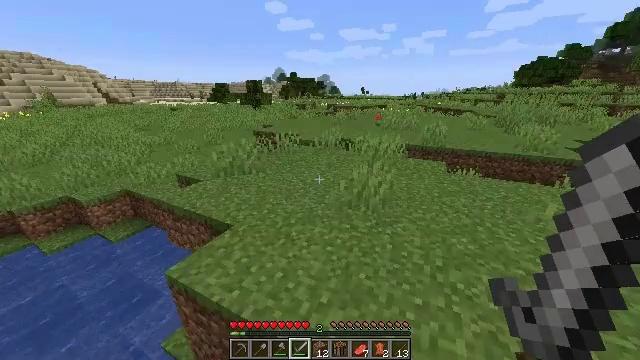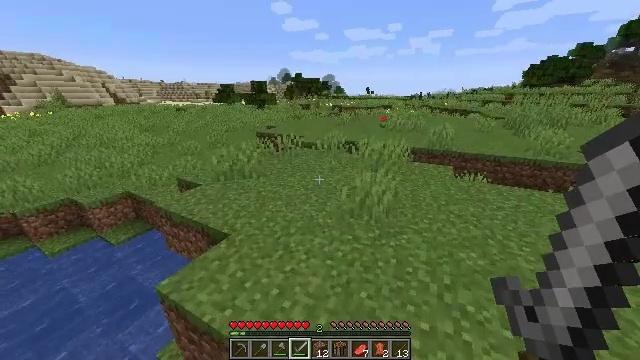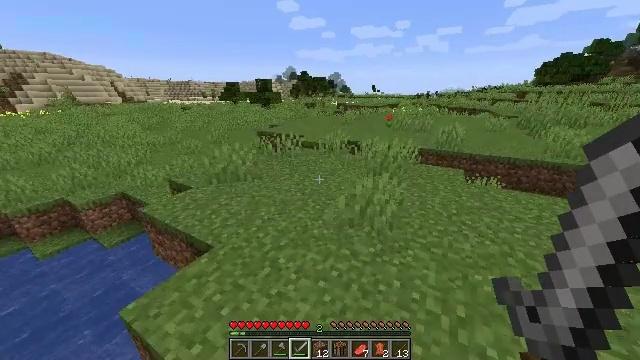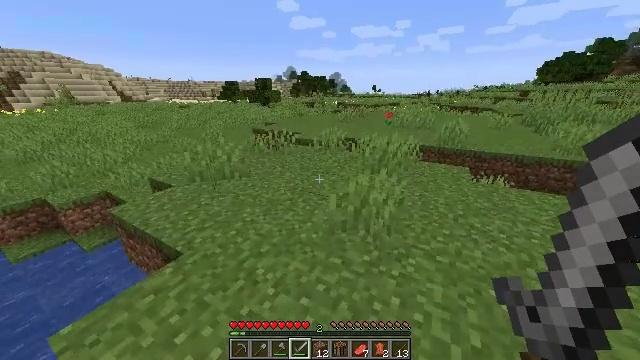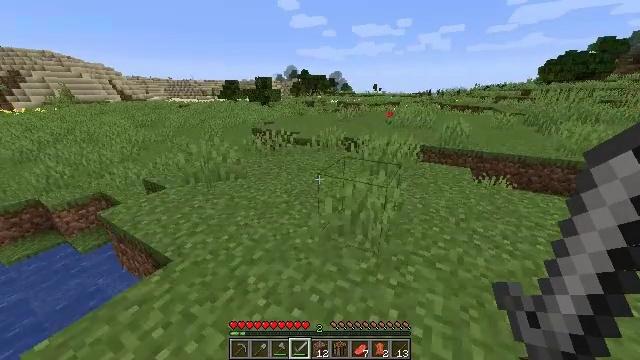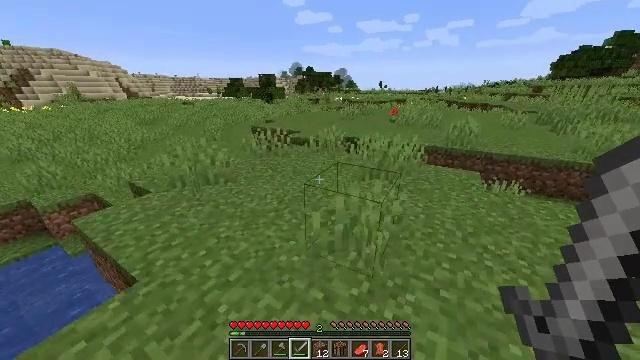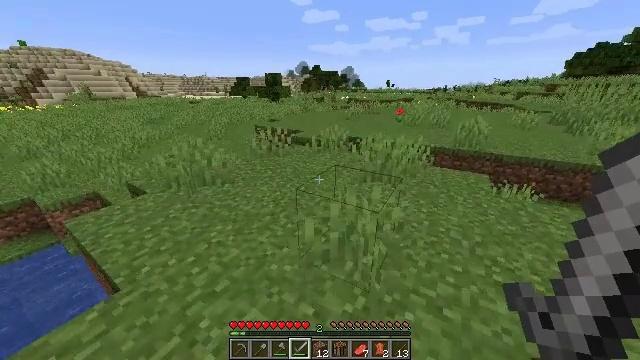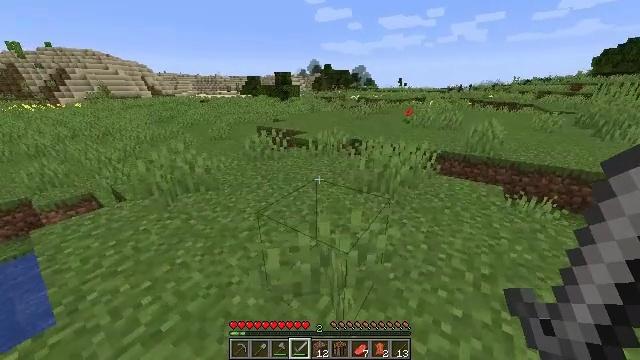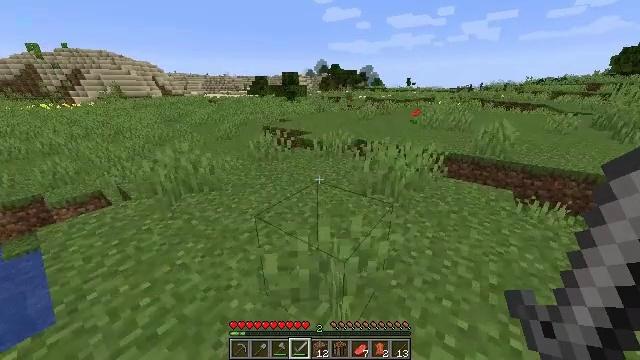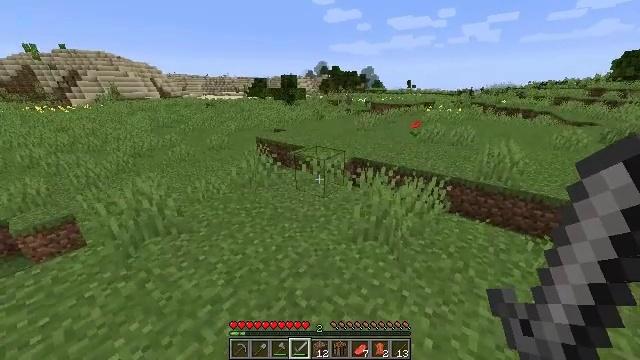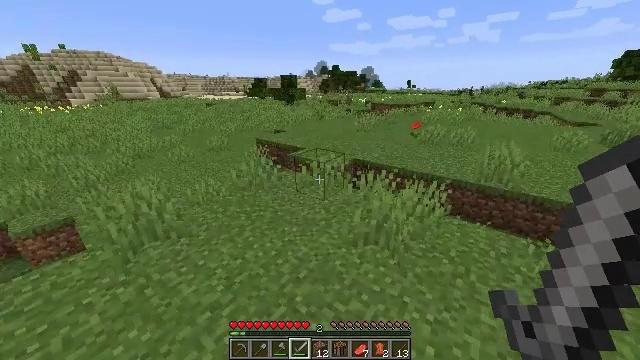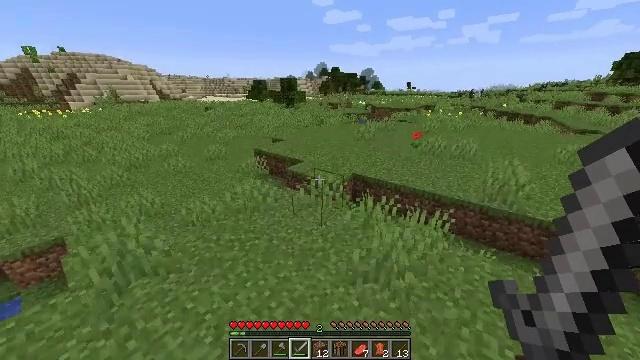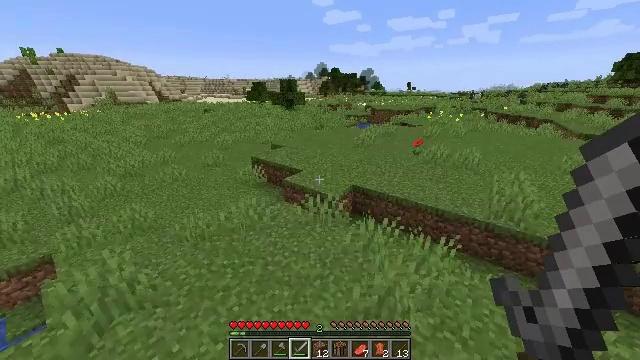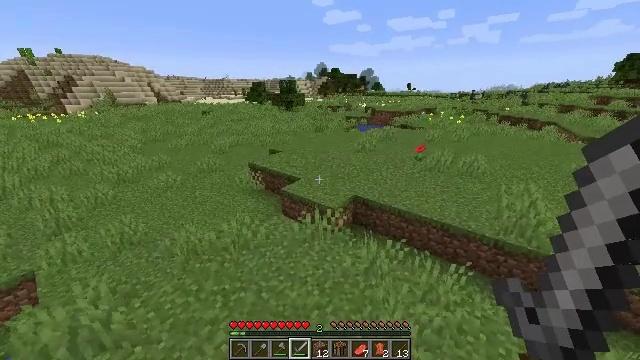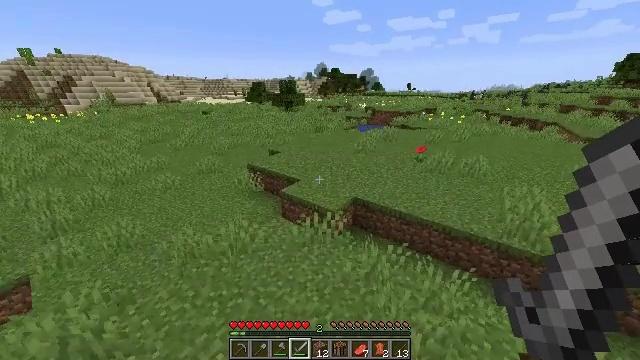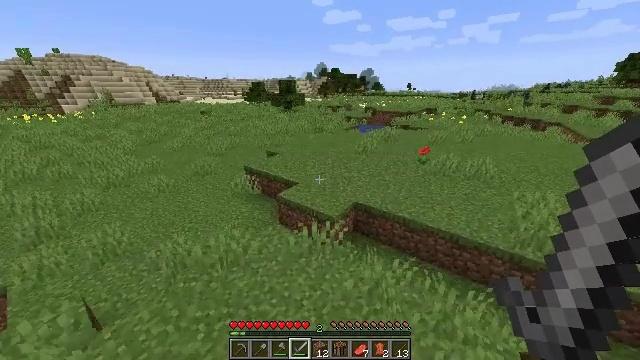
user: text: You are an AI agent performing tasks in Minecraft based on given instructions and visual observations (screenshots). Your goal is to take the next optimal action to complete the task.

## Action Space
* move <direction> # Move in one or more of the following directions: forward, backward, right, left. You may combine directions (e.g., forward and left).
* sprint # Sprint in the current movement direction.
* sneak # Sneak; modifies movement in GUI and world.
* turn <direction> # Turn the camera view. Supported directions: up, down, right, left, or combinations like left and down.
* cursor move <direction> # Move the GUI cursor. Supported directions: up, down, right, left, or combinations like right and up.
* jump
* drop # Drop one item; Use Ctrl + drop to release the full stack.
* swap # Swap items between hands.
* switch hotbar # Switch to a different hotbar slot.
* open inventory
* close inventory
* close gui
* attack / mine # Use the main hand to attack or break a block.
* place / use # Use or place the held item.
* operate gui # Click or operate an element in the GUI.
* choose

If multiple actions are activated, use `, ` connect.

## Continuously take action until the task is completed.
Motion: motion action
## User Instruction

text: Mine oak leaves.
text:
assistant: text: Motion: move forward and move right, sprint, turn left
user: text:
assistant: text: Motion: move forward and move right, sprint, turn left
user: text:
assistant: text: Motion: move forward and move right, sprint
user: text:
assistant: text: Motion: move forward and move right, sprint
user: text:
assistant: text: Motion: move forward and move right, sprint, turn left
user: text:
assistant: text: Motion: move forward and move right, sprint, turn left
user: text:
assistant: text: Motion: move forward and move right, sprint, turn left
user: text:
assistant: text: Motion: move forward, sprint, turn left
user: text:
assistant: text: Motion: move forward, sprint, jump
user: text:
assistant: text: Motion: move forward, sprint, jump
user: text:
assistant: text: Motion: move forward, sprint, jump
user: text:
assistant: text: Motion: move forward, sprint, jump
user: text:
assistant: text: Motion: move forward, sprint, jump
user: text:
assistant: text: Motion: move forward, sprint, jump
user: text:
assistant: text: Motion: move forward, sprint, jump
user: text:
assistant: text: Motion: move forward, sprint, jump
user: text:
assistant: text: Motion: move forward, sprint, jump
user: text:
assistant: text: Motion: move forward, sprint, jump
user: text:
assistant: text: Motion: move forward, sprint, jump
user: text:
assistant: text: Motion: move forward, sprint, jump
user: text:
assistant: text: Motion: move forward, sprint, jump
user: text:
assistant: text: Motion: move forward, sprint, jump
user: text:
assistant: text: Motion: move forward, sprint, jump
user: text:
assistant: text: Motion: move forward, sprint, jump
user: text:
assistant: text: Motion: move forward, sprint, jump
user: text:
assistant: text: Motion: move forward, sprint, jump
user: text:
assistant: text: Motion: move forward, sprint, jump
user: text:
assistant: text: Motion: move forward, sprint, jump
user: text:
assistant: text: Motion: move forward, sprint, jump
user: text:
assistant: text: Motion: move forward, sprint, jump